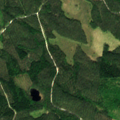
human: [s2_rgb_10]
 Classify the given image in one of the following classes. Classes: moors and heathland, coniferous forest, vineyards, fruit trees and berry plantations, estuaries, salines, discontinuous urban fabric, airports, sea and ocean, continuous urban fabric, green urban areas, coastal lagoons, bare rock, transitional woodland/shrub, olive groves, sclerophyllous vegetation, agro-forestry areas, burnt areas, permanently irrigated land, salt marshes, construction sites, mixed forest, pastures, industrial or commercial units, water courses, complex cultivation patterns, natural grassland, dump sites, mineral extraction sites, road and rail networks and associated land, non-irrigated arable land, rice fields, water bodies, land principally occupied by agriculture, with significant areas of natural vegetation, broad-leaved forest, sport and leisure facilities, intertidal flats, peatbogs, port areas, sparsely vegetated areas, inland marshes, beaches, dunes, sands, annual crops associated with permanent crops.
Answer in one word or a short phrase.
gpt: coniferous forest, mixed forest